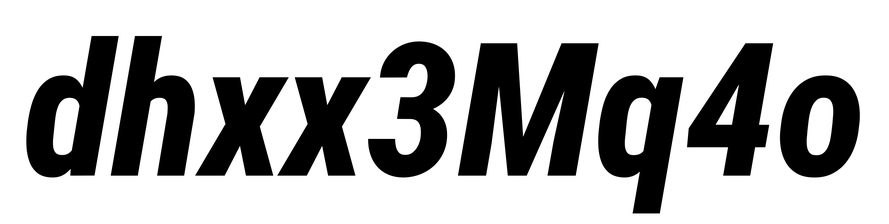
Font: Roboto-Italic_Condensed_ExtraBold_Italic